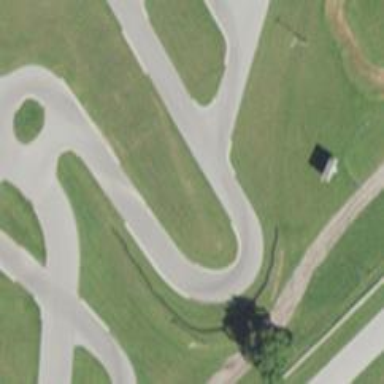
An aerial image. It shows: Raceway road.